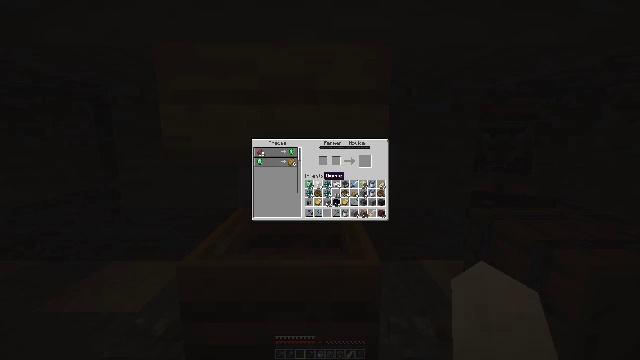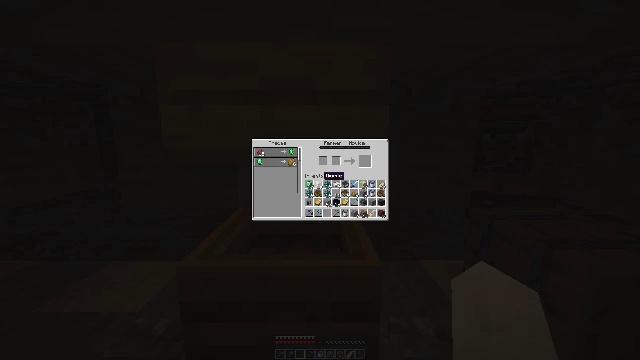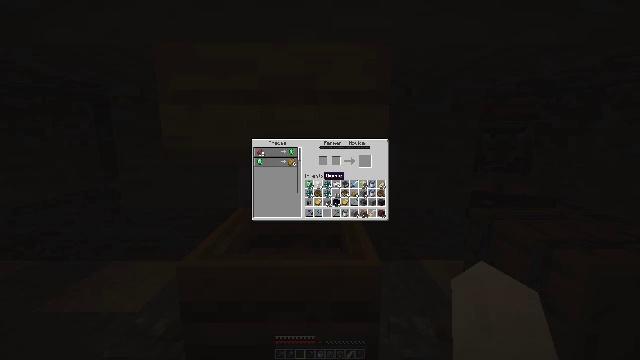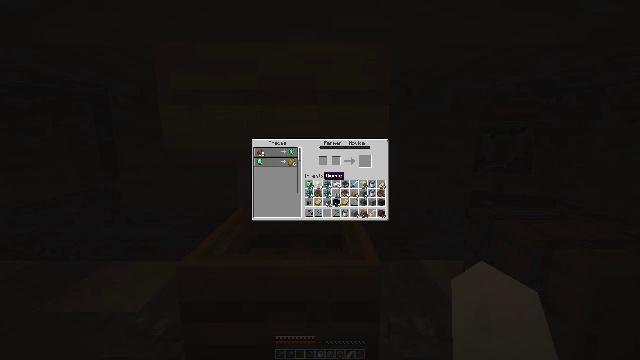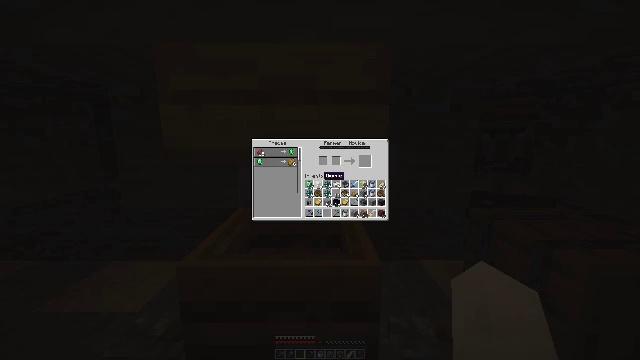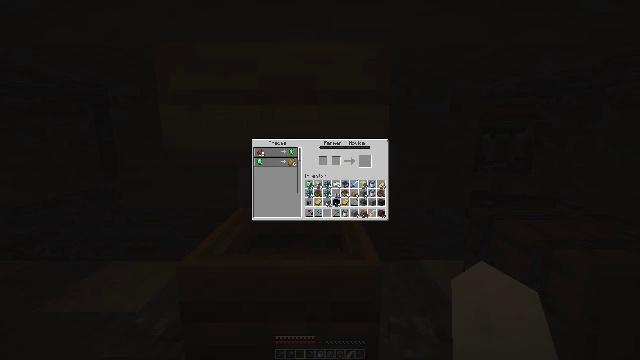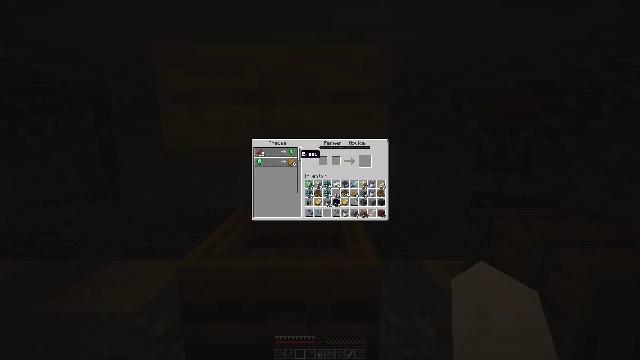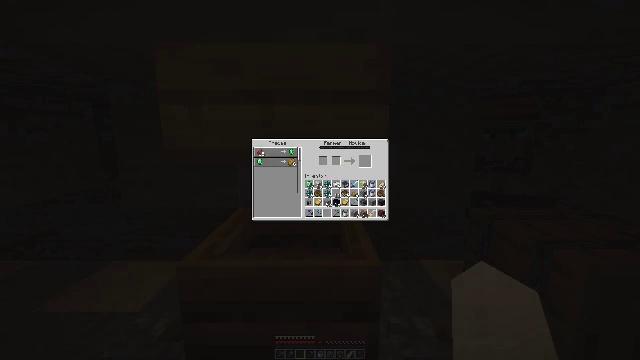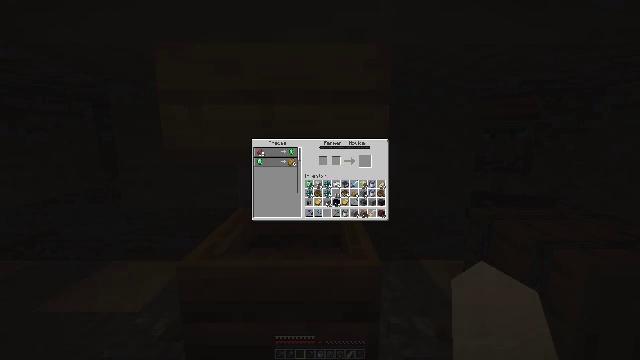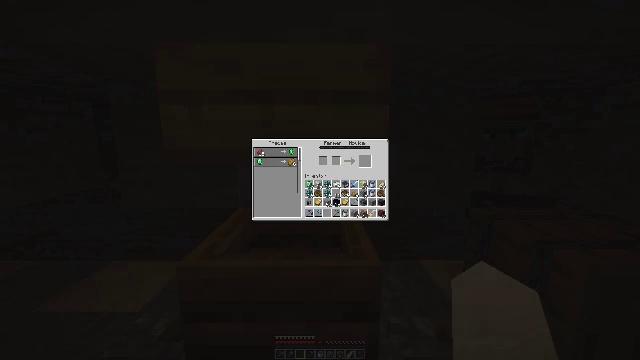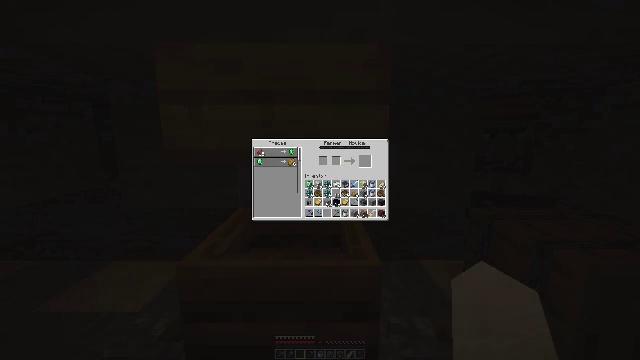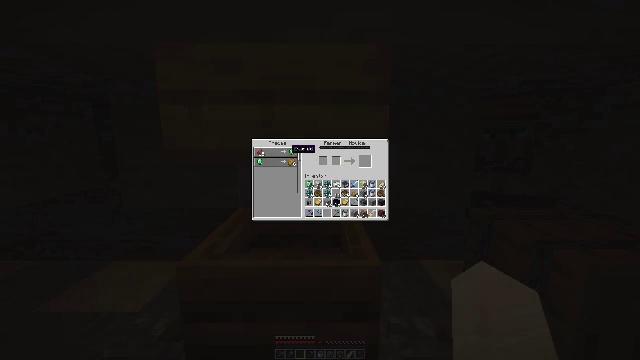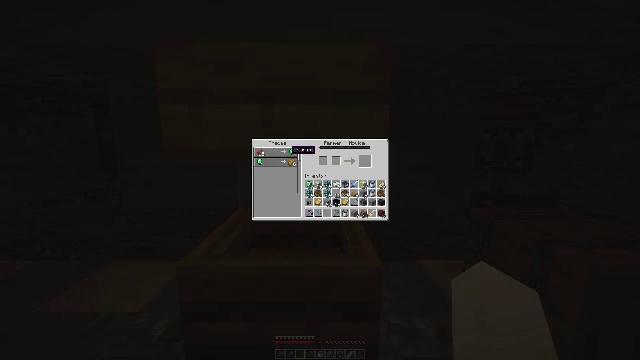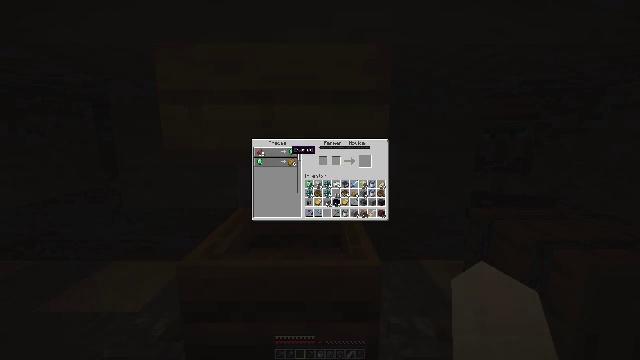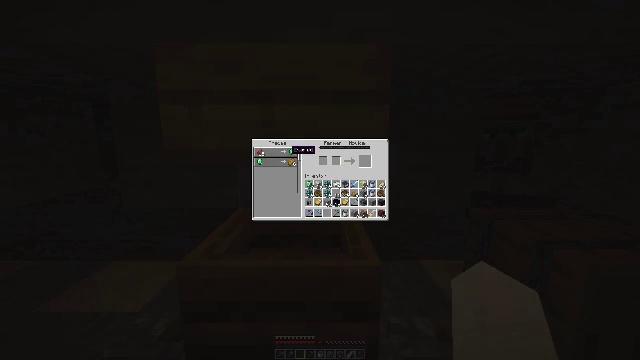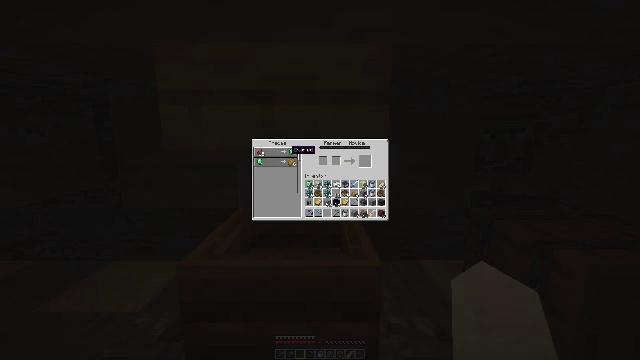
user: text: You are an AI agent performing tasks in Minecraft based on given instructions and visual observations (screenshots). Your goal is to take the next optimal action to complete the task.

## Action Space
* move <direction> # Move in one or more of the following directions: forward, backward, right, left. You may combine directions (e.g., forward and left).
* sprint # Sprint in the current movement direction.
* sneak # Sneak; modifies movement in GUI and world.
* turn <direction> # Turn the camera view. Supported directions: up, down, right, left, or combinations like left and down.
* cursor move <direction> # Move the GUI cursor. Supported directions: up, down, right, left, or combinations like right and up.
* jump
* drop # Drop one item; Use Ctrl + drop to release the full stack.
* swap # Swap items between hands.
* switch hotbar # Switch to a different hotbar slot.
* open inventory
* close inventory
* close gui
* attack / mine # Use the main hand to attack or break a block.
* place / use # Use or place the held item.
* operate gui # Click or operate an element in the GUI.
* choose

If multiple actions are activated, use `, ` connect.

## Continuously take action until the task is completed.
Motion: motion action
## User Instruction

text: Remove the existing composter.
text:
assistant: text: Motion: no_op
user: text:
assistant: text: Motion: no_op
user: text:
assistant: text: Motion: no_op
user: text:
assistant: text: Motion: no_op
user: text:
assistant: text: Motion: turn left and up
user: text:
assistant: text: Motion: turn left and up
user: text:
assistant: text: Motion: turn left and up
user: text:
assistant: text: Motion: no_op
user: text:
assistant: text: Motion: no_op
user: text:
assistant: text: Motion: no_op
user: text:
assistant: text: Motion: turn down
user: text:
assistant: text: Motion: no_op
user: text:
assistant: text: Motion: no_op
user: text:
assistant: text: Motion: no_op
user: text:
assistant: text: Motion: no_op
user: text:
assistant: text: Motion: no_op
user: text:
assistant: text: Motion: no_op
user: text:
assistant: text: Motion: no_op
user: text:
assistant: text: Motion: no_op
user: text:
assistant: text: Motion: no_op
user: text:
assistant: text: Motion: no_op
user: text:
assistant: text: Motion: open inventory
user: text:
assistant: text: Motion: turn down, open inventory
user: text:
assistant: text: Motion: turn right and down, open inventory
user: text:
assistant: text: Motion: turn right and down
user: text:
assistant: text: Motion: turn down
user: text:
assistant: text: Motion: turn down
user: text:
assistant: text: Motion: switch to hotbar 3
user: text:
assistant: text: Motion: switch to hotbar 3
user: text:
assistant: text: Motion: turn left and up, switch to hotbar 3